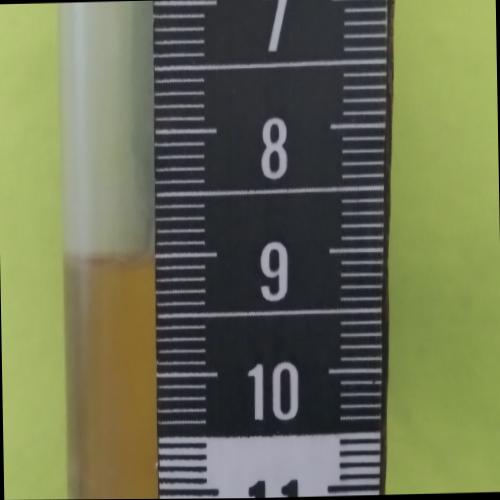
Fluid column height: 9.0 cm